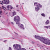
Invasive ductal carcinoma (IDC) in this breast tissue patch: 1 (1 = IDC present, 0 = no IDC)